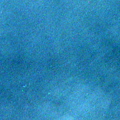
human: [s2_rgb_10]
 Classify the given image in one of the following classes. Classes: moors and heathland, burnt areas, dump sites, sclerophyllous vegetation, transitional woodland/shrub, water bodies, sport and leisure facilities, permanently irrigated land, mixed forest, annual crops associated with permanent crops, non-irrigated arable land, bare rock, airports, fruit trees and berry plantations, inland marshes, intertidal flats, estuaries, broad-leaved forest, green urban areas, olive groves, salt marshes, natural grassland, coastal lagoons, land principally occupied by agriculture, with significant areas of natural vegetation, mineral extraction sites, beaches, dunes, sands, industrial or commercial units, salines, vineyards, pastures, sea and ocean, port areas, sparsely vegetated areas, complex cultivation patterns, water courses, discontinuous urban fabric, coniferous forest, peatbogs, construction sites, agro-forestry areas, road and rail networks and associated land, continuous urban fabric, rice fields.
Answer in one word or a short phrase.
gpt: sea and ocean